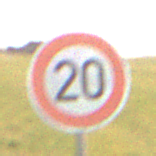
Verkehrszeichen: Geschwindigkeit20
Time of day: SunriseSunset
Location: Outdoor (Nature)
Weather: PartlyCloudy
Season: NotSpecified
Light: Natural